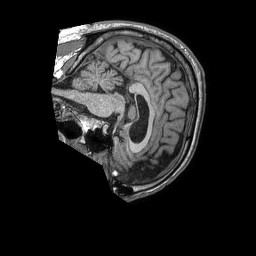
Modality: T1w
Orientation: sagittal
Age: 63
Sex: male
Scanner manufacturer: philips
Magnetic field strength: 1.5 T
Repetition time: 0.007507 s
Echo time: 0.00342 s